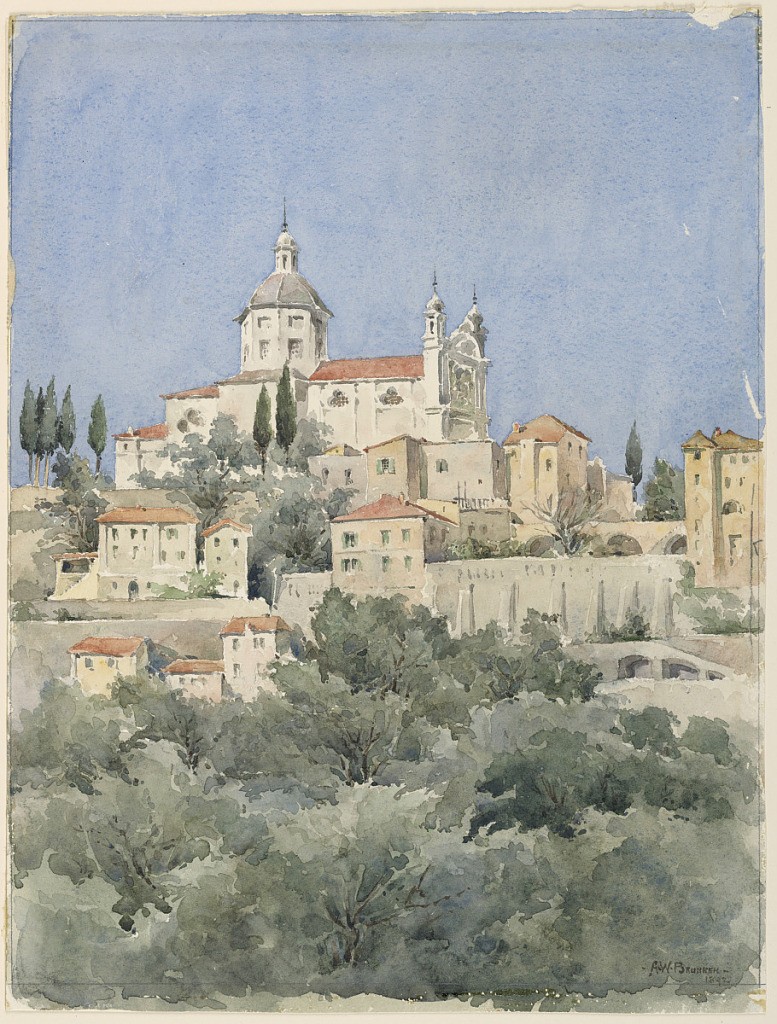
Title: Church on a Hill
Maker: Arnold William Brunner, American, 1857–1925
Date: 1892
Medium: Graphite, brush and watercolor on paper
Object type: Drawing
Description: A large church on the crest of a hill, with numerous small buildings and vegetation below.